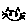
Label: cat